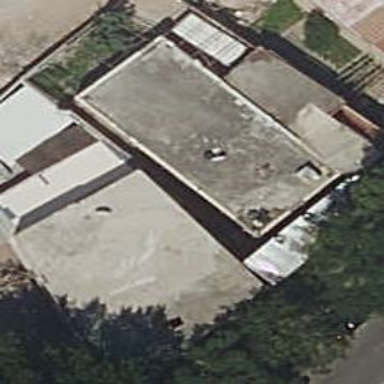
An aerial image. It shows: Detached building.